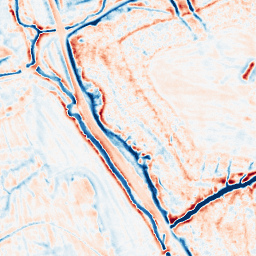
Category: edge_preserving
Decomposition family: bilateral
Decomposition parameters: d: 15
sigma_color: 75
sigma_space: 25
Upsampling method: cubic_mitchell
Upsampling parameters: scale: 8
Upsampling scale: 8